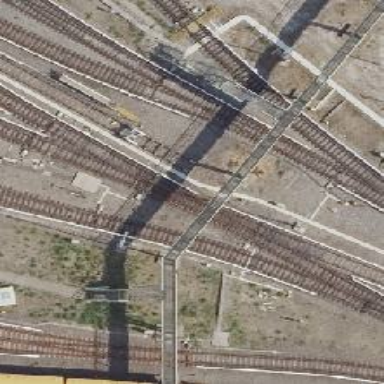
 with the electrification running at the bottom."